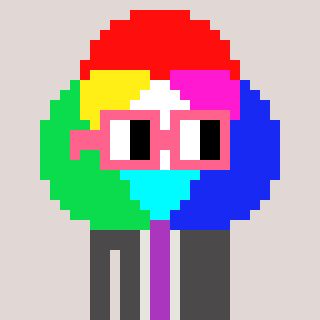
a pixel art character with square pink glasses, a color circle-shaped head and a grayscale-colored body on a warm background